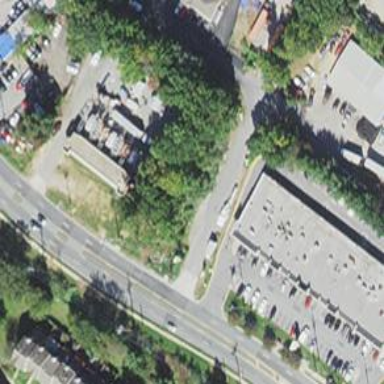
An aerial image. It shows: Convenience shop.